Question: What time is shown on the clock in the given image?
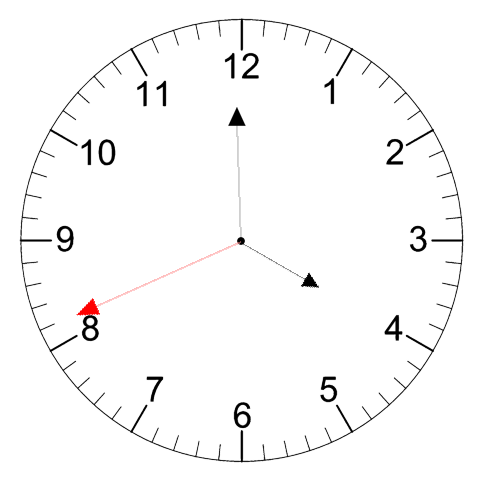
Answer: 03:59:41